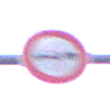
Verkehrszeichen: VerbotPersonenkraftwagenMitAnhaenger
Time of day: SunriseSunset
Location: Outdoor (Suburban)
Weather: PartlyCloudy
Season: NotSpecified
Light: Natural